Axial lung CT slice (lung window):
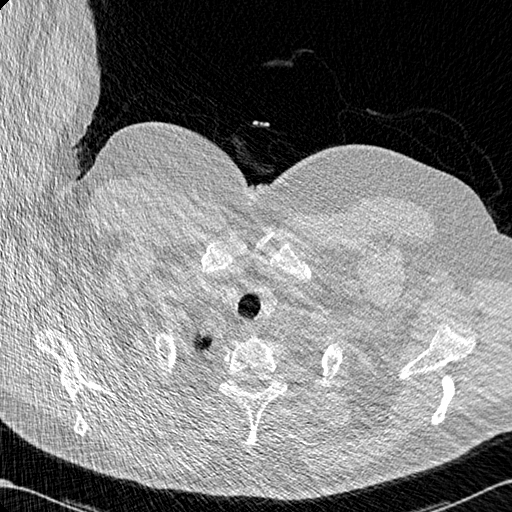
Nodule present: no